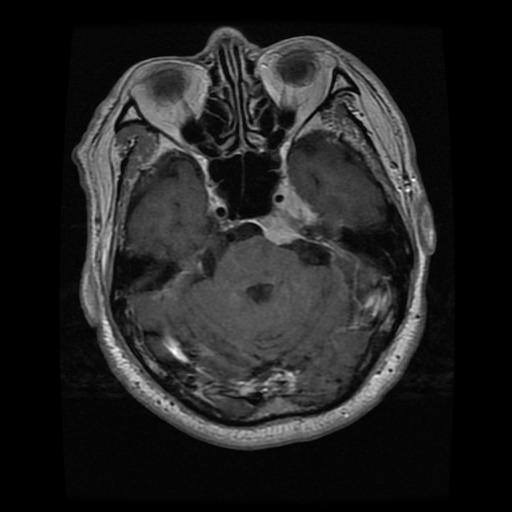
Label: meningioma